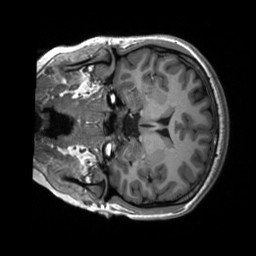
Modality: T1w
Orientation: coronal
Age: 23
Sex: female
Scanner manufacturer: siemens
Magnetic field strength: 3 T
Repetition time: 2.53 s
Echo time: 0.00227 s